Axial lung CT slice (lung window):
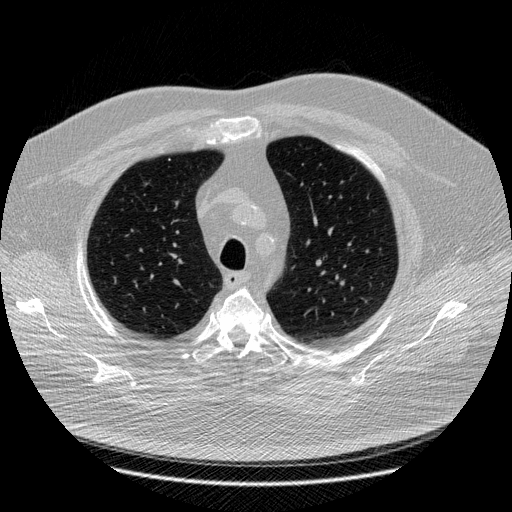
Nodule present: no